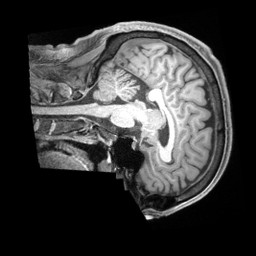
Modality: T1w
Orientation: sagittal
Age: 32
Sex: male
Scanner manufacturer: siemens
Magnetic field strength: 3 T
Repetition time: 2.2 s
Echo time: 0.00218 s